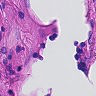
Metastatic tissue present: no